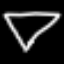
Label: diamond